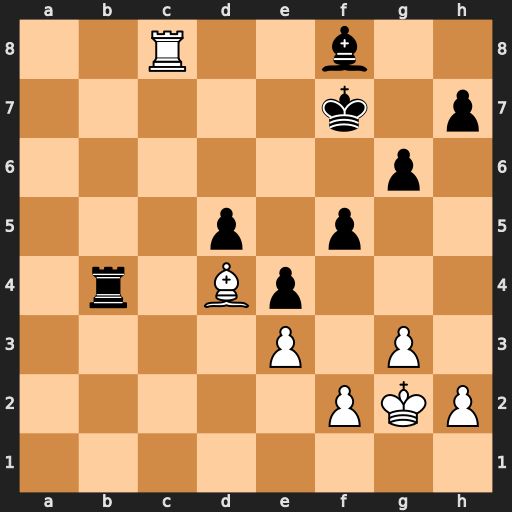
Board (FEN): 2R2b2/5k1p/6p1/3p1p2/1r1Bp3/4P1P1/5PKP/8
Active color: w
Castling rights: -
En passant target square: -
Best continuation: Rxf8+ Kxf8 Bc5+ Kf7 Bxb4